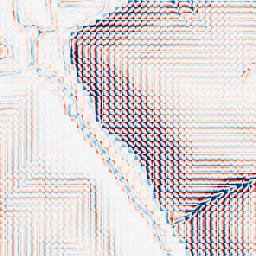
Category: wavelet
Decomposition family: wavelet_dwt
Decomposition parameters: wavelet: haar
level: 3
Upsampling method: bicubic_16x
Upsampling parameters: scale: 16
Upsampling scale: 16